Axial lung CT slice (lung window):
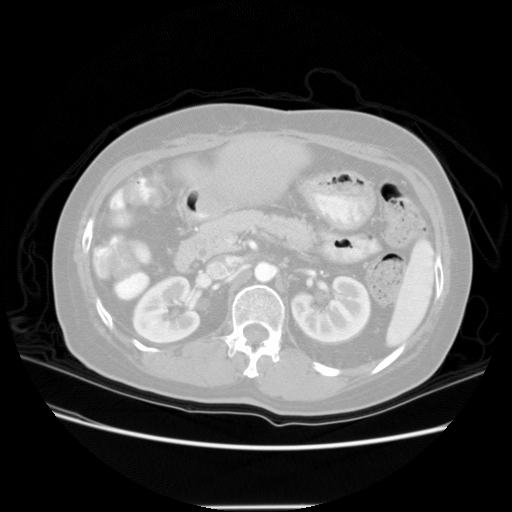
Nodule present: no